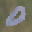
Label: 0